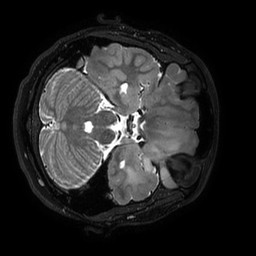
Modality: T2w
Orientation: axial
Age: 22
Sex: male
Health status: ill
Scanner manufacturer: philips
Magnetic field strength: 3 T
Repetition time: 3.5 s
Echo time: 0.3 s